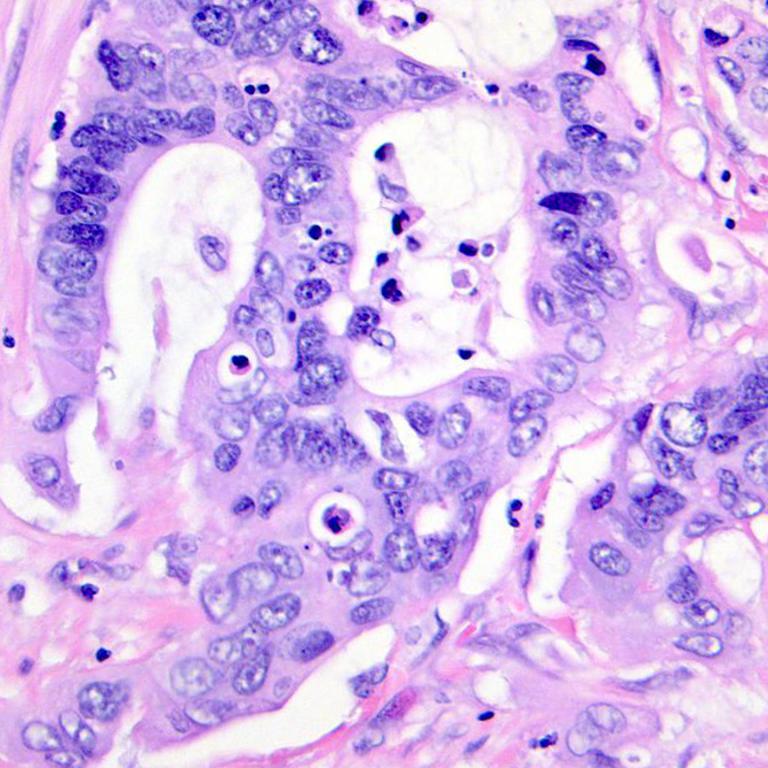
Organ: colon
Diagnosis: adenocarcinomas